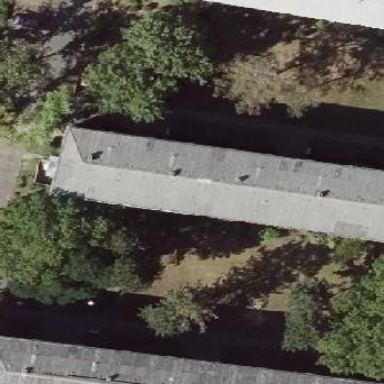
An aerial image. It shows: Hipped roof apartment building.